Question: I have created what I feel is a very, very good and simple "checkbox" CSS that I am using on my site now. It uses no javascript and is extremely succinct, and it is working in all browsers except Firefox. I am getting strange placement behavior of the 'div' layer that is intended to show the background image...
I have prepared a 'jsFiddle' that illustrates this behavior, and any insight would be appreciated. I am really confused about what could be wrong.
# jsFiddle Example
I have also prepared a simple screenshot that demonstrates the difference side by side

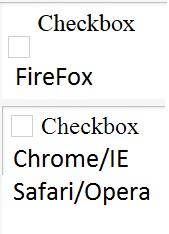
Answer: Add position:relative here:
'''
.checkbox input[type="checkbox"] + label { ... }
'''
and then 'top:0; left:0;' here:
'''
.checkbox input[type="checkbox"] + label:before { ... }
'''
FIDDLE: <URL>